Question: I want to filter records on the basis of month. Requirement is in month how much projects are in "completed, pending, started etc" status. This is my query but i am getting duplicate records.

Please see image to clarify what i want. Please let me know how can i get correct results.
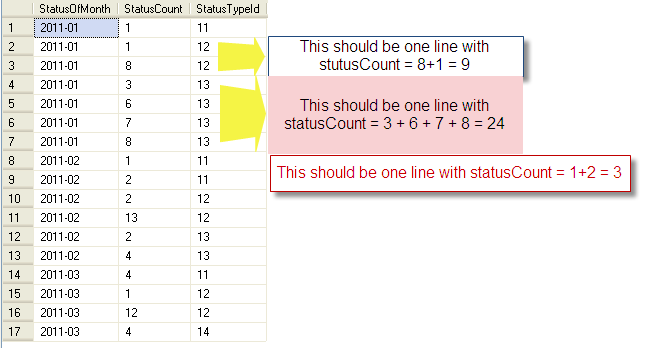
Answer: Looks like your grouping by the date, not by the month or by the status of month
Group by
'''
DATEPART(M, ExpectedStartDate)
'''
or
'''
convert(varchar(7), w.ExpectedStartDate, 126)
'''
instead of just ExpectedStartDate
In response the comment:
Try getting rid of
'''
convert(varchar(7), w.ExpectedStartDate, 126) AS StatusOfMonth
'''
and just try it like this:
'''
SELECT
convert(varchar, datepart(yyyy, w.ExpectedStartDate)) + '-' + CONVERT(varchar(3), DATENAME(month, w.ExpectedStartDate)),
w.StatusTypeId,
st.StatusTypeName,
COUNT(w.StatusTypeId) AS StatusCount
FROM
Table1 w LEFT OUTER JOIN
StatusType st ON st.StatusTypeId = w.StatusTypeId
WHERE
w.ExpectedStartDate BETWEEN '1/10/2011' AND '04/14/2011'
GROUP BY
datepart(M, w.ExpectedStartDate),
datepart(yyyy, w.ExpectedStartDate),
w.StatusTypeId,
st.StatusTypeName
'''